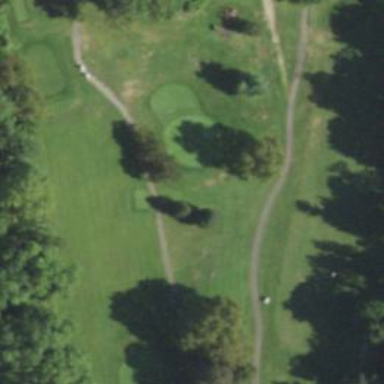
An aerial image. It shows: Golf hole.